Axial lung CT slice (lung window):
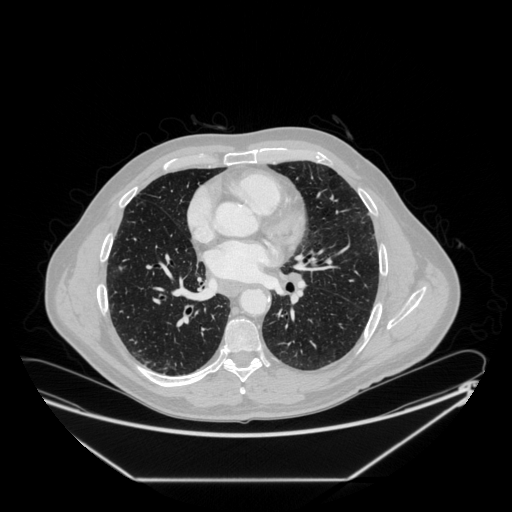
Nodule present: no